Aerial crown-view tile of a tropical tree (Barro Colorado Island, Panama), acquired 20250915:
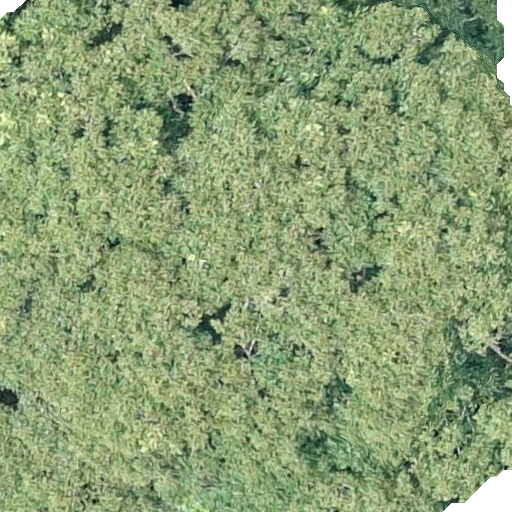
Species: Dipteryx oleifera
GBIF accepted scientific name: Dipteryx oleifera
Crown area: 536.738 m²